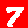
Digit: 7